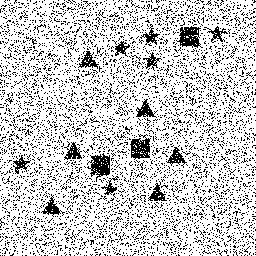
Squares: 3
Triangles: 6
Stars: 6
Total shapes: 15